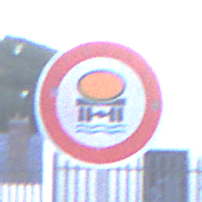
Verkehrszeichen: VerbotFahrzeugeWassergefaehrdenderLadung
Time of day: SunriseSunset
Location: Outdoor (Suburban)
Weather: PartlyCloudy
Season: NotSpecified
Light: Natural